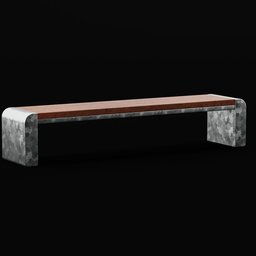
Label: architecture